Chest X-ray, PA view. Patient: 59 years old, sex F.
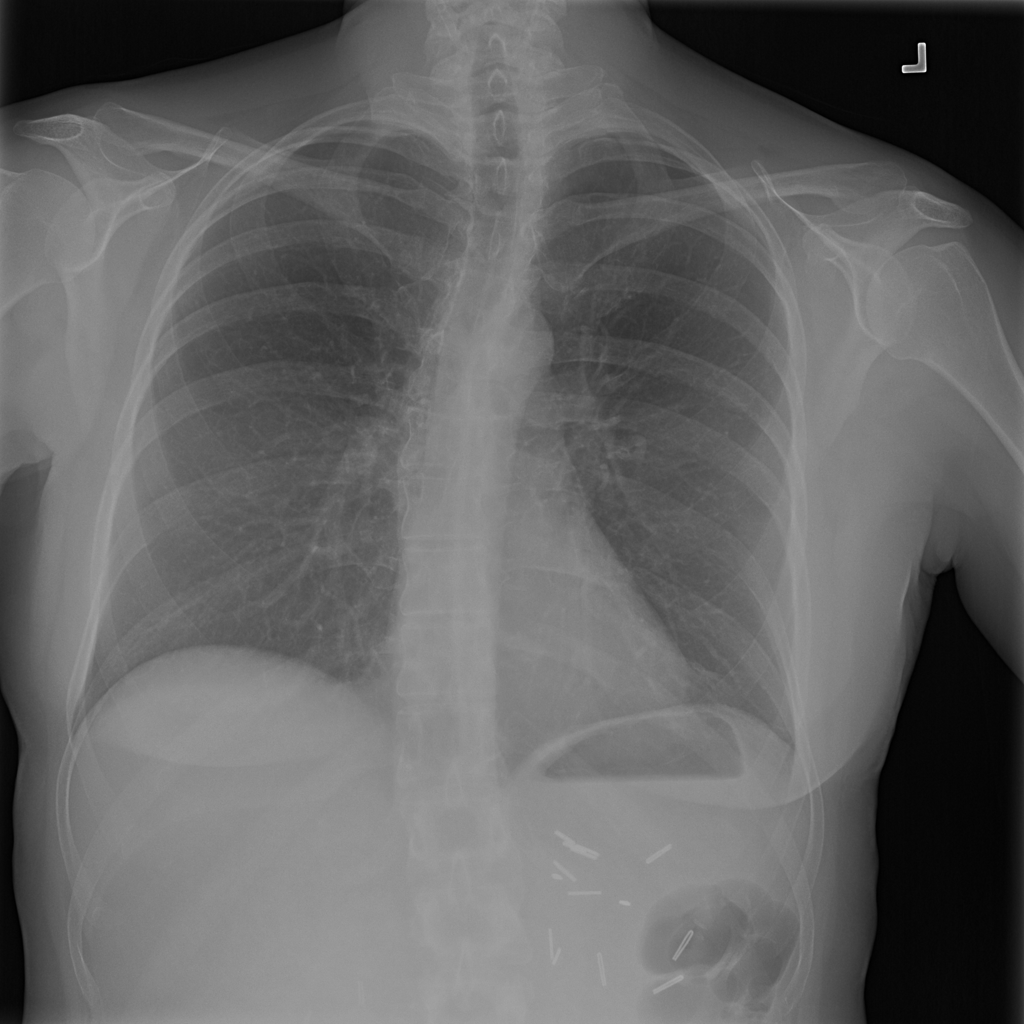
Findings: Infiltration